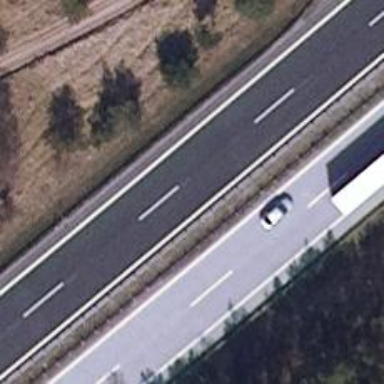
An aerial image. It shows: Asphalt motorway.